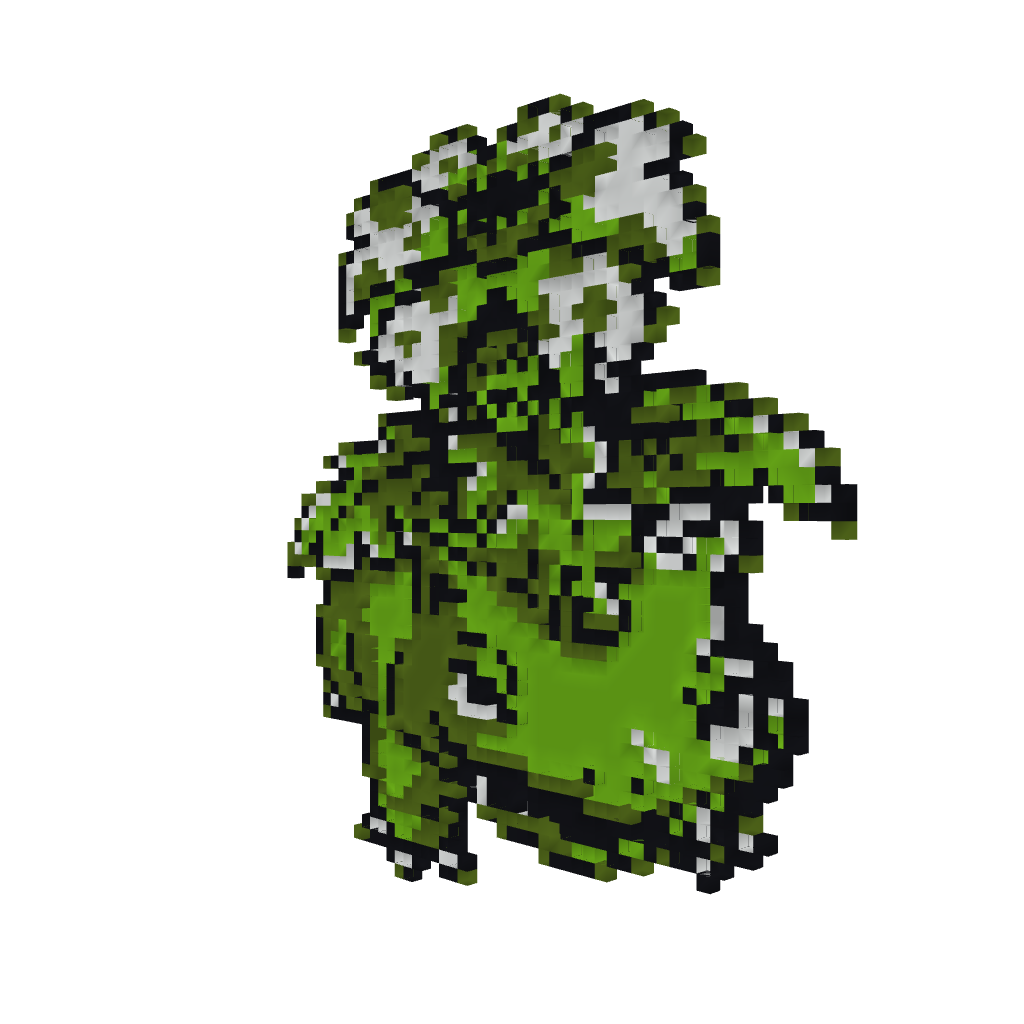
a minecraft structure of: Venusaur sprite